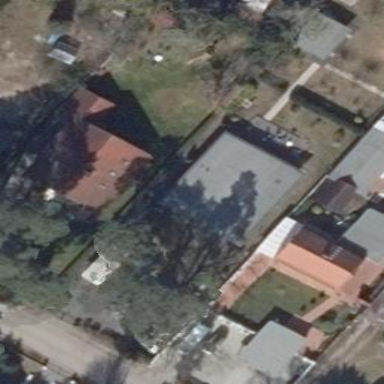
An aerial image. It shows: Detached building with flat roof.